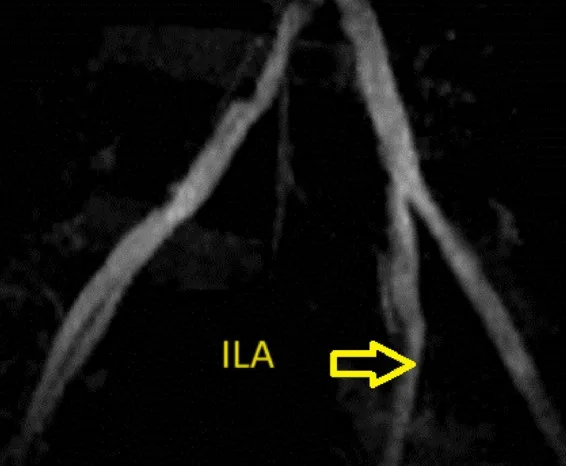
Representative images of the allograft obtained by preoperative enhanced computed tomography. There was mild stenosis of the left internal iliac artery.
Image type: radiology (ct)